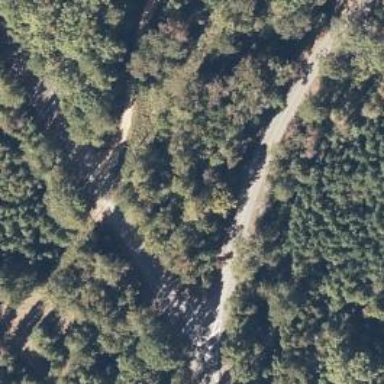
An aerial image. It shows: Culvert tunnel.